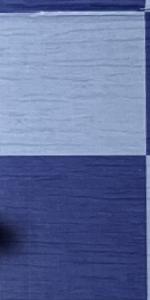
Label: Empty